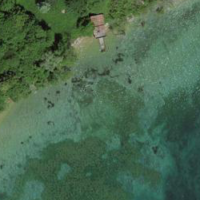
EUNIS habitat code: 14
Species observed at this site:
Filipendula ulmaria
Euphorbia cyparissias
Mentha aquatica